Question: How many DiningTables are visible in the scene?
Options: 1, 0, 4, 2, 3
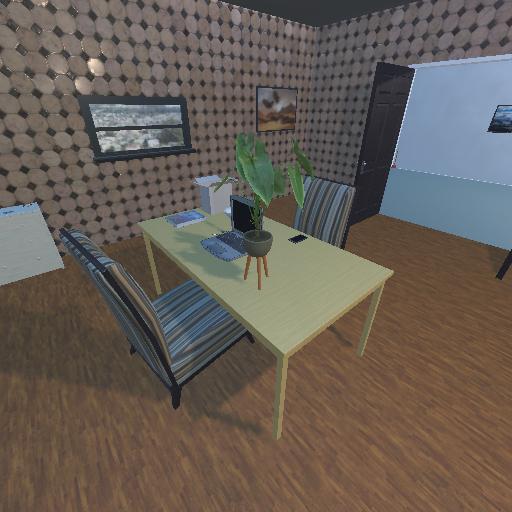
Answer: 1